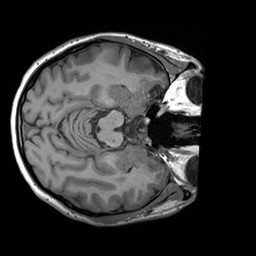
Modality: T1w
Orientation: axial
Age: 25
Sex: female
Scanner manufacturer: siemens
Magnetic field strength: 3 T
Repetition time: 1.6 s
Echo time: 0.00236 s